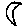
Label: moon